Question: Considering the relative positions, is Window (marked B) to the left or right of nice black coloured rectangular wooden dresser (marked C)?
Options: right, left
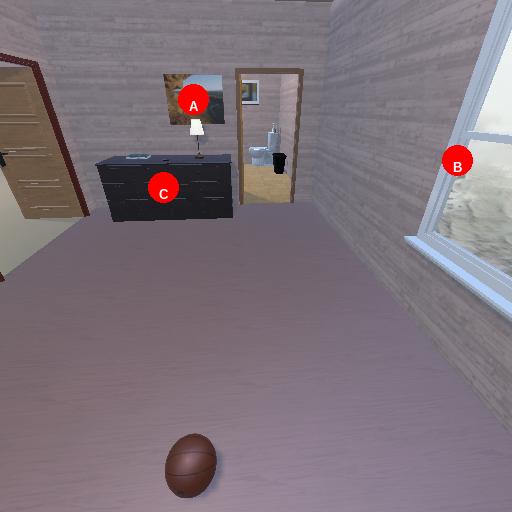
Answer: right